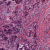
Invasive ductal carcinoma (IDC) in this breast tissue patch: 1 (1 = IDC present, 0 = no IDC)